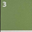
Piece: xx